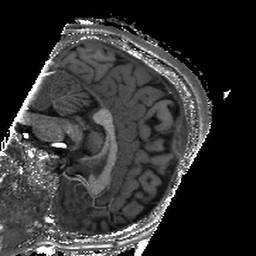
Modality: T1w
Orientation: sagittal
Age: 22
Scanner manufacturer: siemens
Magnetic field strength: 3 T
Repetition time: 2.4 s
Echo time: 0.00224 s